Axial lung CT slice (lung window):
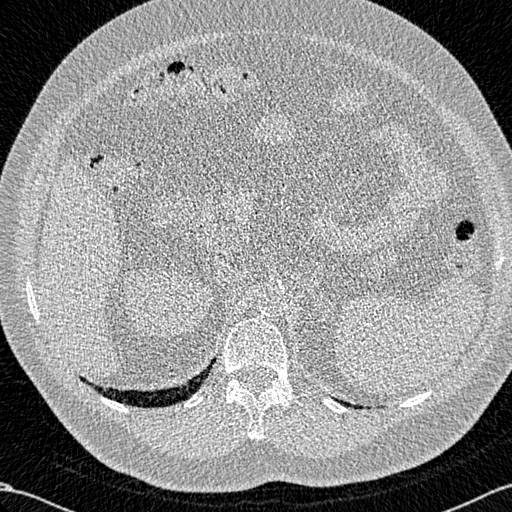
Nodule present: no